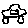
Label: car